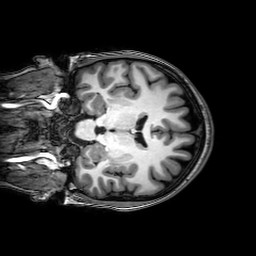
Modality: T1w
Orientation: coronal
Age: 22
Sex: female
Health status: healthy
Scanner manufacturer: philips
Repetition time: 0.008272 s
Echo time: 0.00381 s